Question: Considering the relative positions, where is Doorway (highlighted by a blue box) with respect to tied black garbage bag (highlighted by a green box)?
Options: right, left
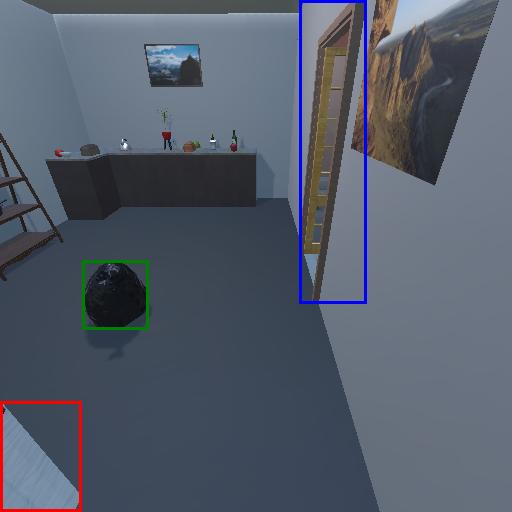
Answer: right